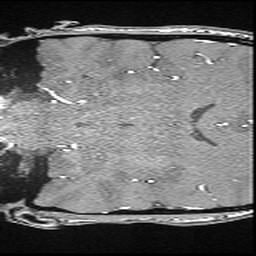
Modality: angio
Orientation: coronal
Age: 29
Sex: female
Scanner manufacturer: siemens
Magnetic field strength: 3 T
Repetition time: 0.021 s
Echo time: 0.00342 s